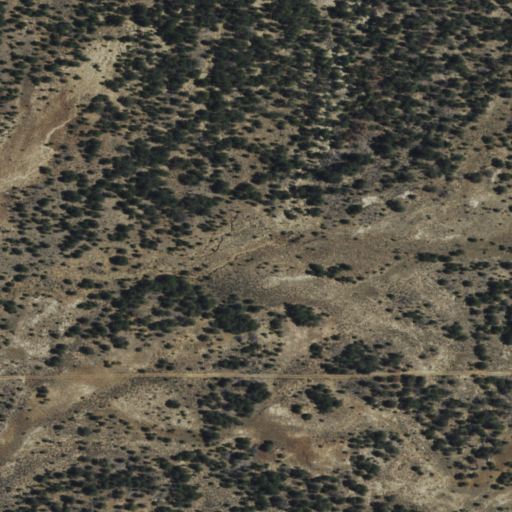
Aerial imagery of mountains in New Mexico named Badland Hills containing shrub and evergreen forest